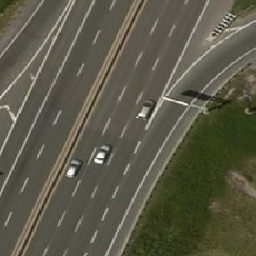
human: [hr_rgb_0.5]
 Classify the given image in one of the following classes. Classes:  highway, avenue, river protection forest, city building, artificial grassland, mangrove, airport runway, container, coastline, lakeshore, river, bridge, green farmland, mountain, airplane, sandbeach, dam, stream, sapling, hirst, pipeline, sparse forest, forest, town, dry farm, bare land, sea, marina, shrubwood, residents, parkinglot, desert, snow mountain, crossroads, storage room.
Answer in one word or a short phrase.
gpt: highway